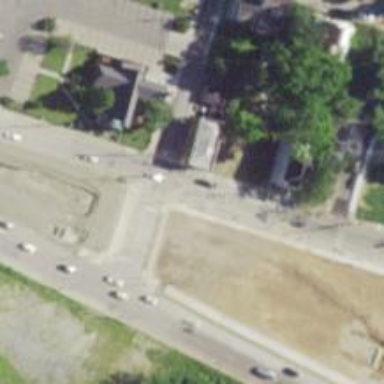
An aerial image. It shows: Crossing road.